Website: apple
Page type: billing-address
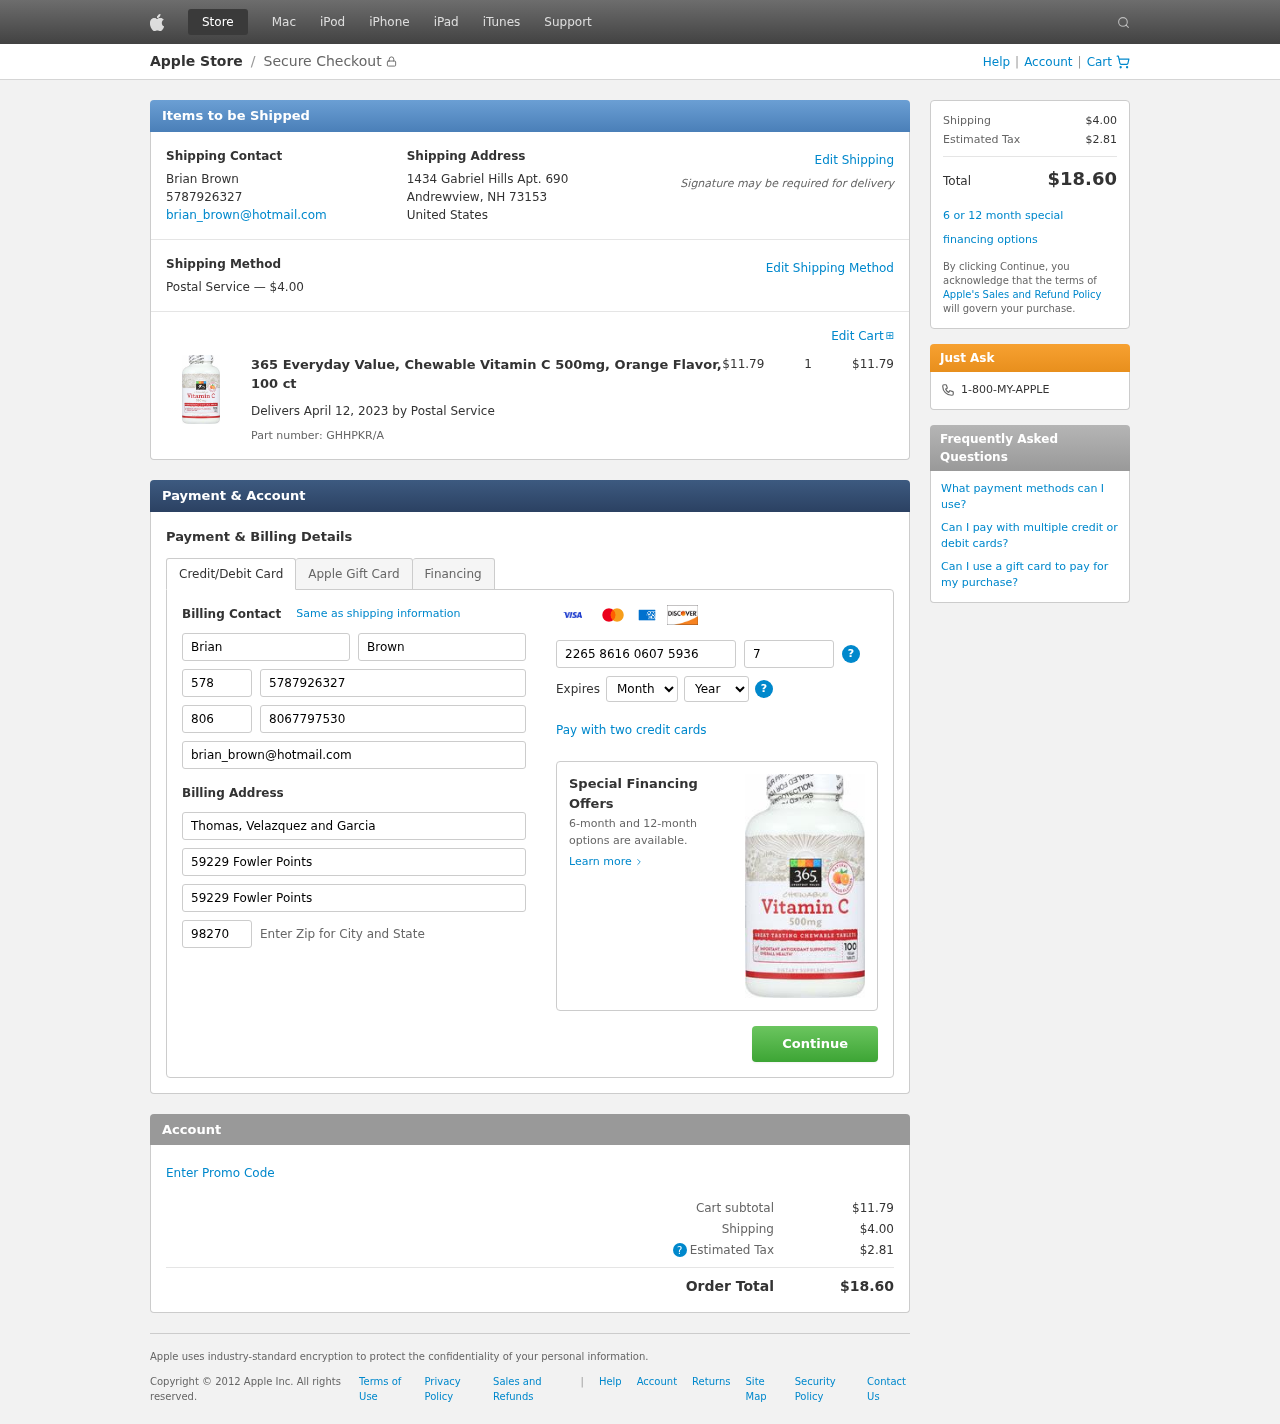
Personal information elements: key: PII_CARD_CVV
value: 708
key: PII_CARD_EXPIRY_MONTH
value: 10
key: PII_CARD_EXPIRY_YEAR
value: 26
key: PII_CARD_NUMBER
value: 2265 8616 0607 5936
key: PII_CITY_STATE_ZIP
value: Andrewview, NH 73153
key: PII_COMPANY
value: Thomas, Velazquez and Garcia
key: PII_COUNTRY
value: United States
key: PII_EMAIL
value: brian_brown@hotmail.com
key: PII_FIRSTNAME
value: Brian
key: PII_FULLNAME
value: Brian Brown
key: PII_LASTNAME
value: Brown
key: PII_PHONE
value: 5787926327
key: PII_PHONE_ALT
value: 8067797530
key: PII_PHONE_ALT_AREA
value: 806
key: PII_PHONE_AREA
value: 578
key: PII_POSTCODE2
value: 98270
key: PII_STREET
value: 1434 Gabriel Hills Apt. 690
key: PII_STREET2
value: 59229 Fowler Points
Product elements: key: PRODUCT1_NAME
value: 365 Everyday Value, Chewable Vitamin C 500mg, Orange Flavor, 100 ct
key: PRODUCT1_PRICE
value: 11.79
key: PRODUCT1_QUANTITY
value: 1
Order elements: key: ORDER_SHIPPING_COST
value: $4.00
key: ORDER_SUBTOTAL
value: $11.79
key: ORDER_DELIVERY_DATE
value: April 12, 2023
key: ORDER_PART_NUMBER
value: GHHPKR/A
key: ORDER_TAX
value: $2.81
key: ORDER_TOTAL
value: $18.60